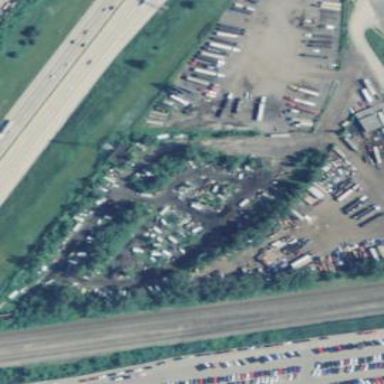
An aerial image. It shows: Scrap yard situated in industrial area.